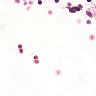
Metastatic tissue present: no